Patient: sex M, age 76
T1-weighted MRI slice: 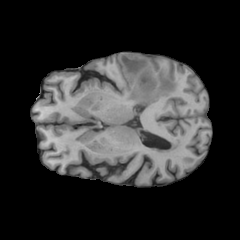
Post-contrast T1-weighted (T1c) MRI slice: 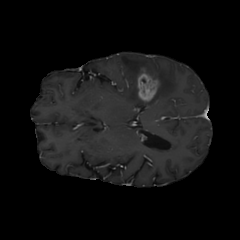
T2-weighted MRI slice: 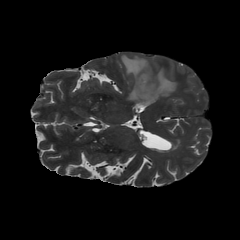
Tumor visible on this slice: yes
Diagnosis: Glioblastoma, IDH-wildtype
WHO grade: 4